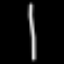
Label: line